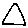
Label: triangle